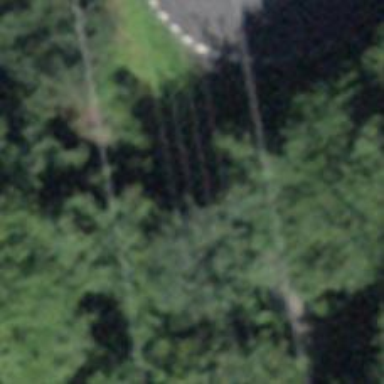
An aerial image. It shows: Gravel track road.